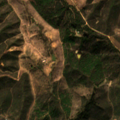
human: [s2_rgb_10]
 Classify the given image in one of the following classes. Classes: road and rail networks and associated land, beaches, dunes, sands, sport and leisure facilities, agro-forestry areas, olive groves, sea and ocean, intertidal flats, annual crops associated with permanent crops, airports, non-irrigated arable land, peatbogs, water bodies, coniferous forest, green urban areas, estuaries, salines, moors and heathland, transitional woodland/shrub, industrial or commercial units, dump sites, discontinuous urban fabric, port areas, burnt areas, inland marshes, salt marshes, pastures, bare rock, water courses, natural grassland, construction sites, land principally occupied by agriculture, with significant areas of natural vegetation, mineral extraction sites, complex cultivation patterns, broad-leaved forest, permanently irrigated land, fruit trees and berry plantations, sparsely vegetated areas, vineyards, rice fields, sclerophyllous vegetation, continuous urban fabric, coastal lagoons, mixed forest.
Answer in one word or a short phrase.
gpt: agro-forestry areas, sclerophyllous vegetation, transitional woodland/shrub